Question: So this is the questions. This is similar to Regex: i have a pattern and could know does expression match. For example i have an image like this

So 'Hello world' is match, but 'Goodbye Town' doesn't.
How can i do it? I can build a tree like this, but i don't know how to use it to check does input match.
I've used a search, it's similar to this solve <URL>
but not at all.
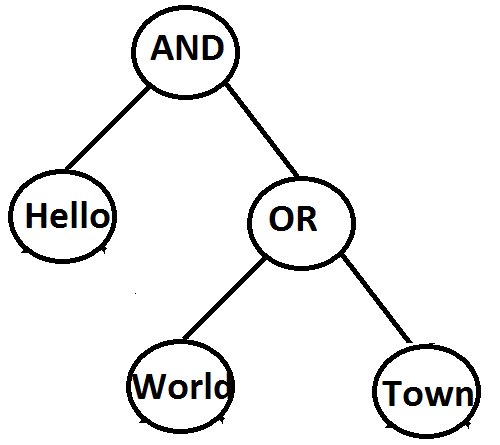
Answer: This is an appropriate time to use the Composite pattern. Create an expression interface and then classes for And, Or, and a single value. You can then compose those classes to create your tree:
'''
public interface IExpression
{
bool Match(string value);
}
public class AndExpression : IExpression
{
private IEnumerable<IExpression> expressions;
public AndExpression(IEnumerable<IExpression> expressions)
{
this.expressions = expressions;
}
public bool Match(string value)
{
return expressions.All(exp => exp.Match(value));
}
}
public class OrExpression : IExpression
{
private IEnumerable<IExpression> expressions;
public OrExpression(IEnumerable<IExpression> expressions)
{
this.expressions = expressions;
}
public bool Match(string value)
{
return expressions.Any(exp => exp.Match(value));
}
}
public class ContainsExpression : IExpression
{
private string search;
public ContainsExpression(string search)
{
this.search = search;
}
public bool Match(string value)
{
return value.Contains(search);
}
}
'''
Here is the implementation of the tree you provided:
'''
IExpression root = new AndExpression(new IExpression[]{
new ContainsExpression("Hello"),
new OrExpression(new IExpression[]{
new ContainsExpression("World"),
new ContainsExpression("Town")})});
'''
Note that you can make some changes to the API to make constructing these trees a bit more terse, if you're suitably motivated. (i.e. optional constructor overloads with params.)